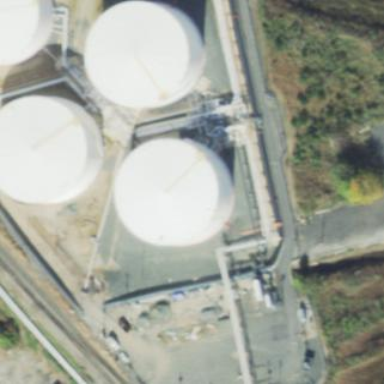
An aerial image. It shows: Storage tank which is man-made.